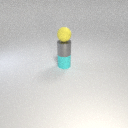
small cyan rubber cylinder below small gray metal cylinder